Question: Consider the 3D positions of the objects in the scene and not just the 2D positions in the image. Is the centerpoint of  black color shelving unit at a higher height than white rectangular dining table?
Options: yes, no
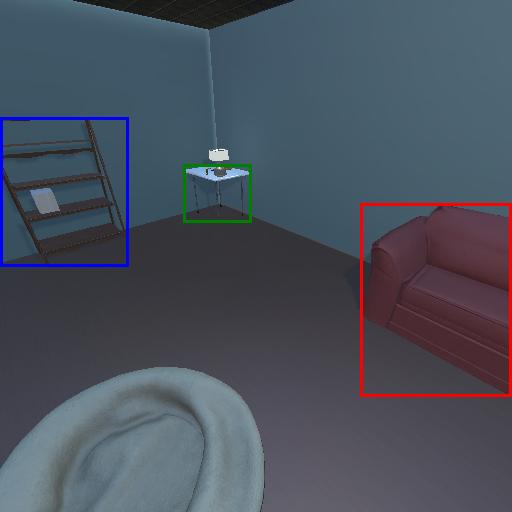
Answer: yes